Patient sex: M
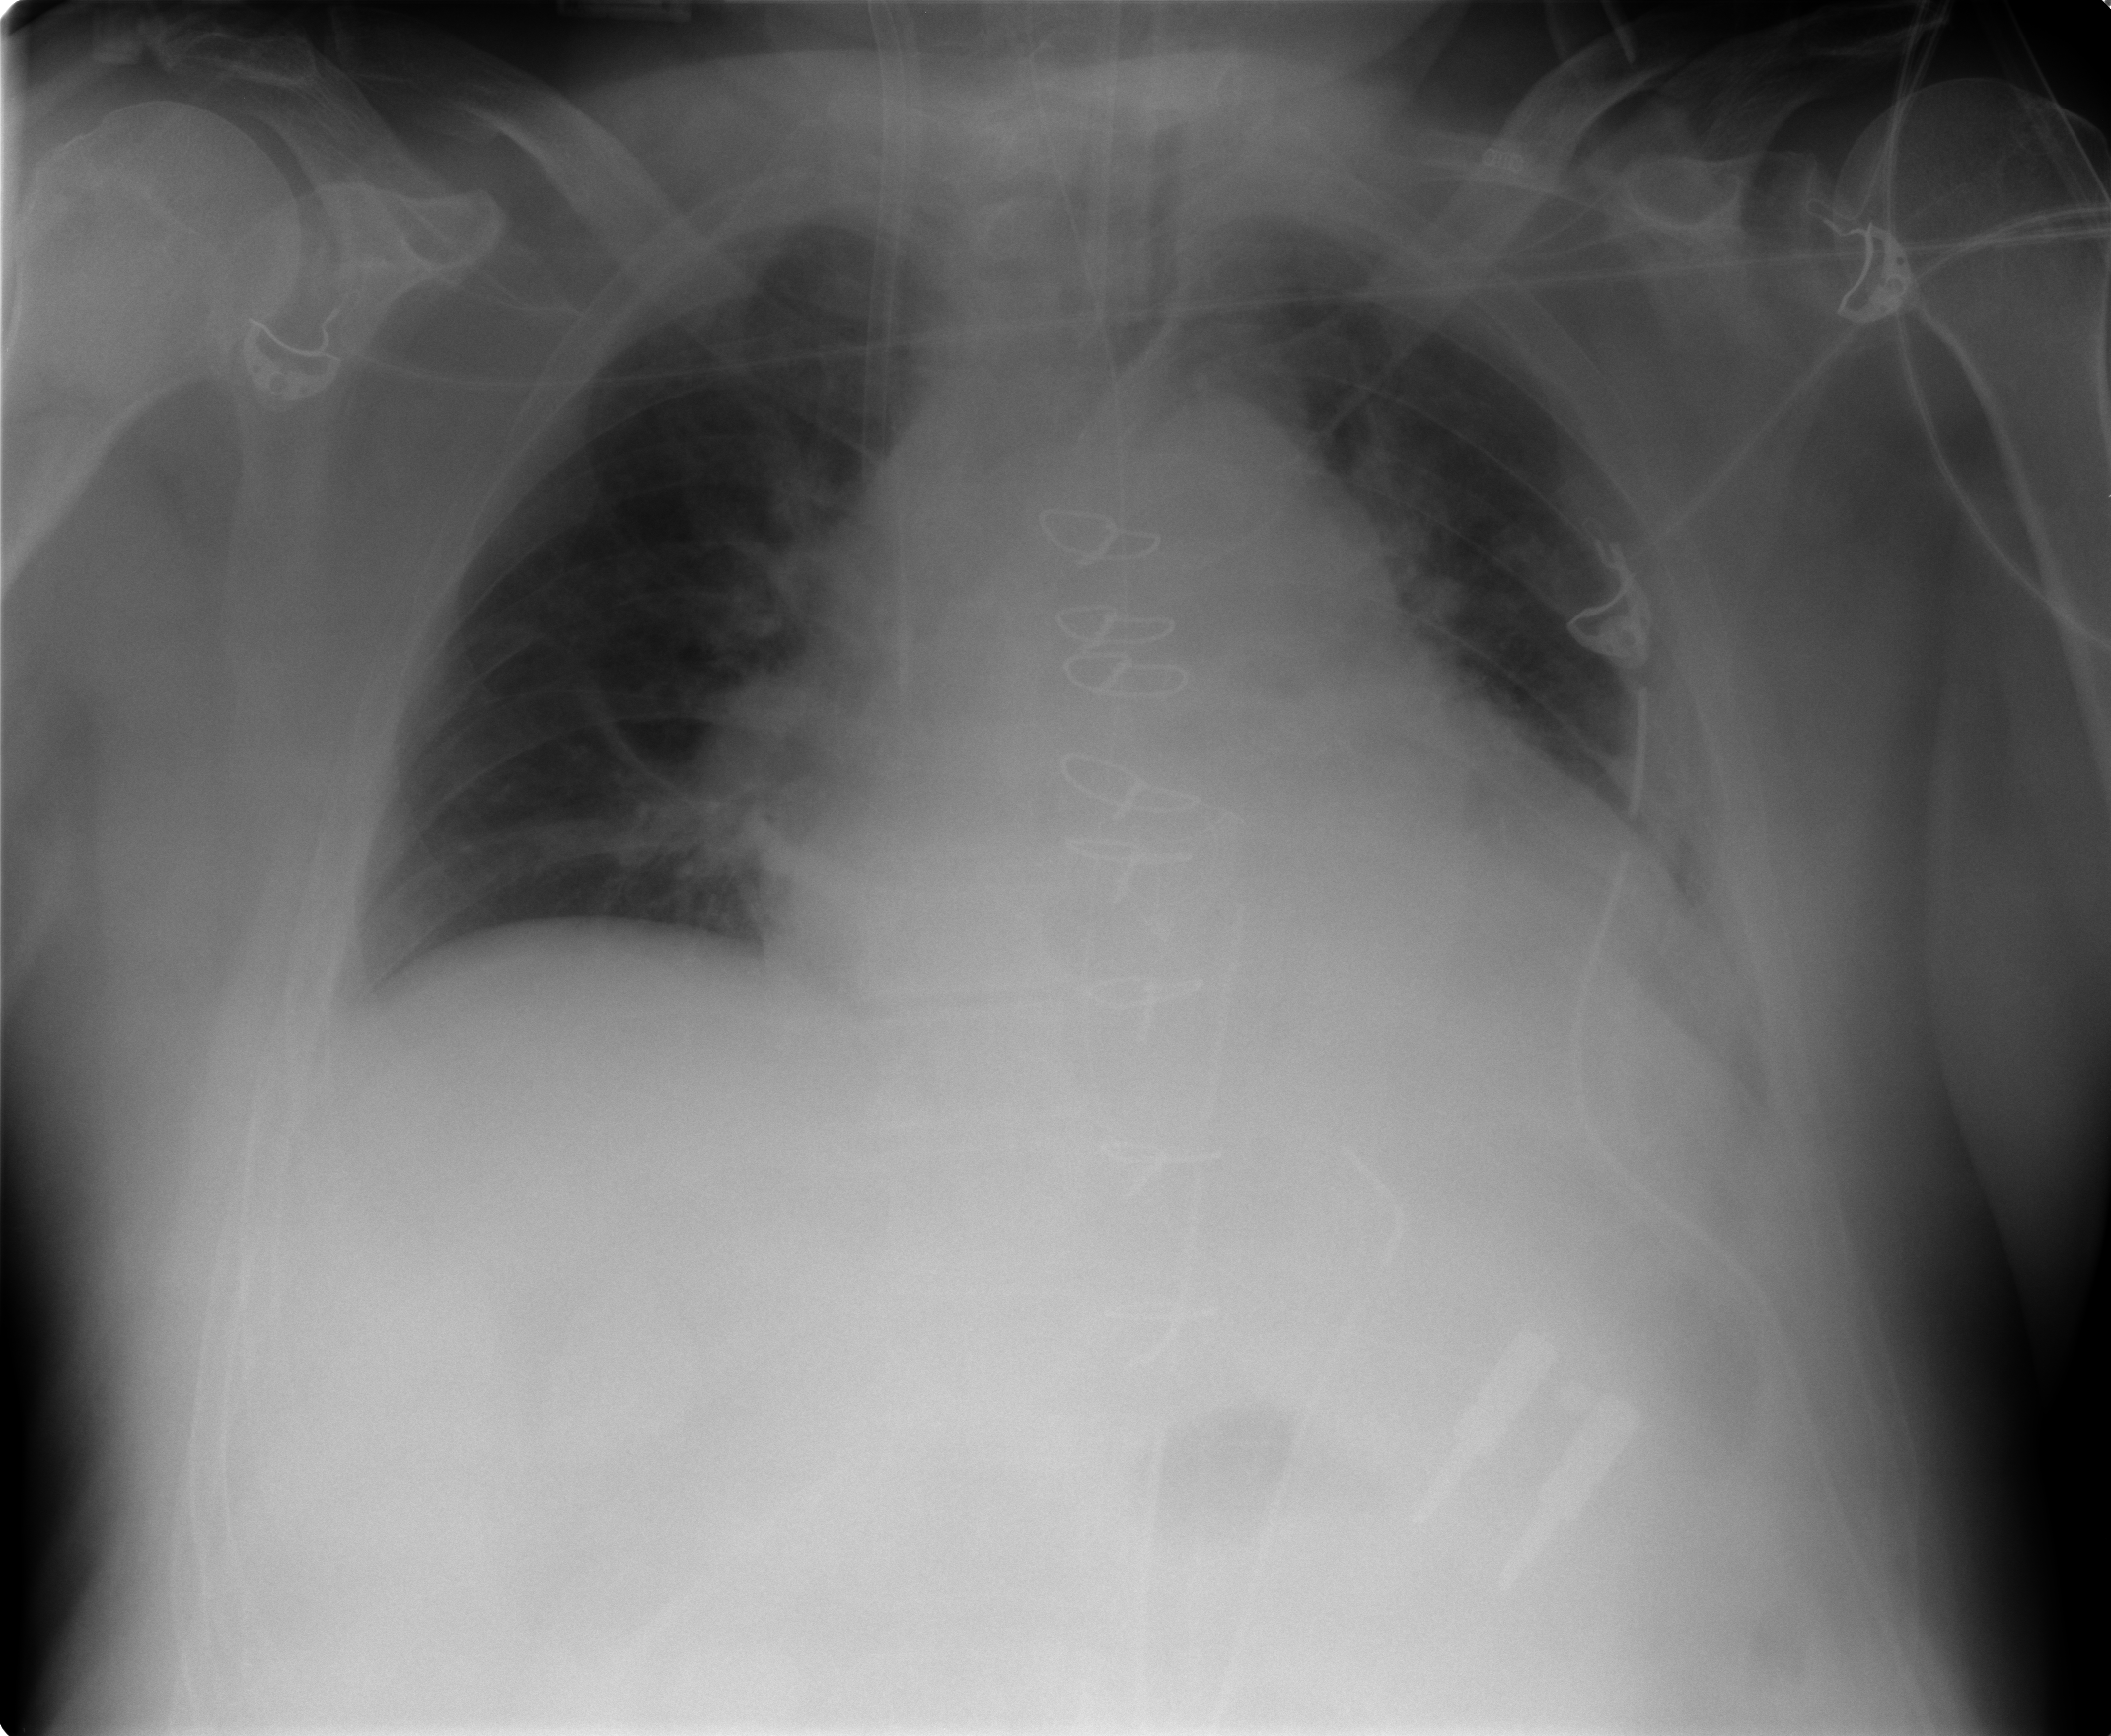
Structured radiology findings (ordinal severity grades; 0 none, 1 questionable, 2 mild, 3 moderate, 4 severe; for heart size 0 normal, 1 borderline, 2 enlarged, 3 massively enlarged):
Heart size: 0
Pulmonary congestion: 0
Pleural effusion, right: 1
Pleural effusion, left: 2
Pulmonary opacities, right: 0
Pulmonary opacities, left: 0
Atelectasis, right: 2
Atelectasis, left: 2